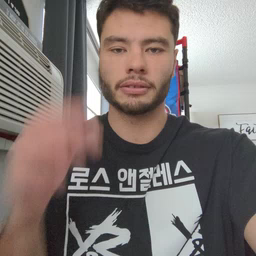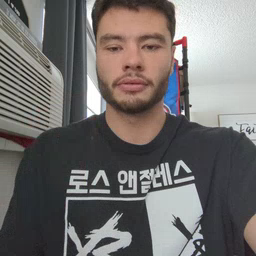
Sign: sleep